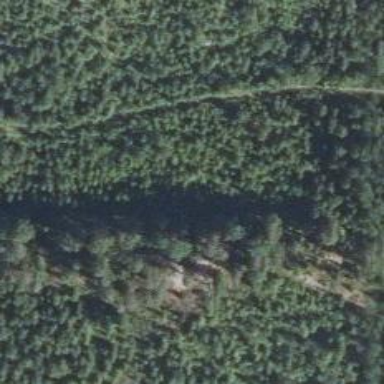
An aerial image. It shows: Cliff in nature.